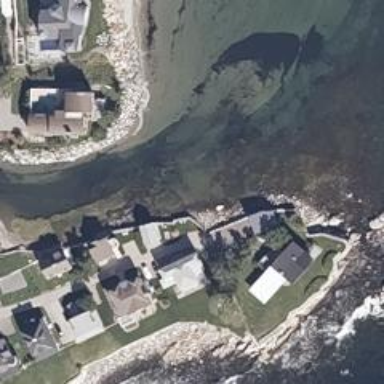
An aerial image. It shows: The image shows tidal environment.